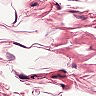
Metastatic tissue present: no